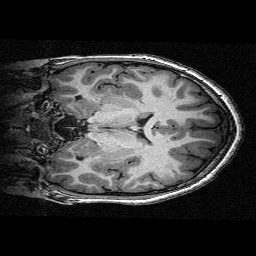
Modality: T1w
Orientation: coronal
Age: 12
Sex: male
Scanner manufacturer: siemens
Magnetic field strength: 3 T
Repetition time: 2.3 s
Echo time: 0.00336 s